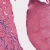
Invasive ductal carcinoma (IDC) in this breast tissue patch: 1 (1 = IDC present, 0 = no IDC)